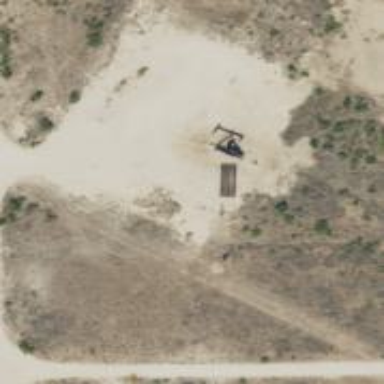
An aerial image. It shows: Petroleum well that is man-made.